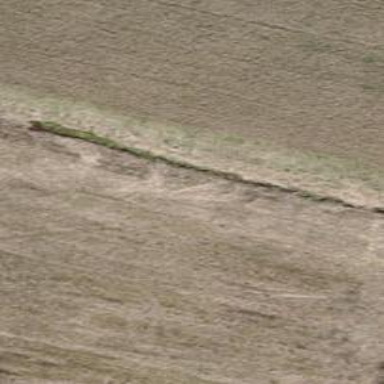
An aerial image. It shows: Ditch in the surroundings.